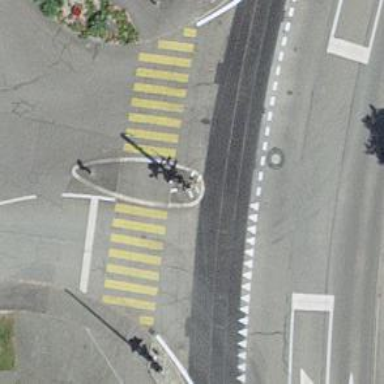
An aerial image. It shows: Level crossing with lights and barriers.